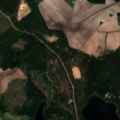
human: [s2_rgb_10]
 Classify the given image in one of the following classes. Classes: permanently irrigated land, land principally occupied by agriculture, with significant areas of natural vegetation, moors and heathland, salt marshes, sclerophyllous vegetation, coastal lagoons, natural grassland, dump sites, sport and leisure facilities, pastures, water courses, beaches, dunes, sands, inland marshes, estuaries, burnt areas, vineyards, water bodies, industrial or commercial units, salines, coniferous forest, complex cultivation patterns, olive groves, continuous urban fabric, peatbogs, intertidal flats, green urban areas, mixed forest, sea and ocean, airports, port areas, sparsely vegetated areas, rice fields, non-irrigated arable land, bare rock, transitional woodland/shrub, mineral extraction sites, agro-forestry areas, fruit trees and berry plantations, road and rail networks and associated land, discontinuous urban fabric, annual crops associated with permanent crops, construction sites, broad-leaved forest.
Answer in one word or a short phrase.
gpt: non-irrigated arable land, coniferous forest, transitional woodland/shrub